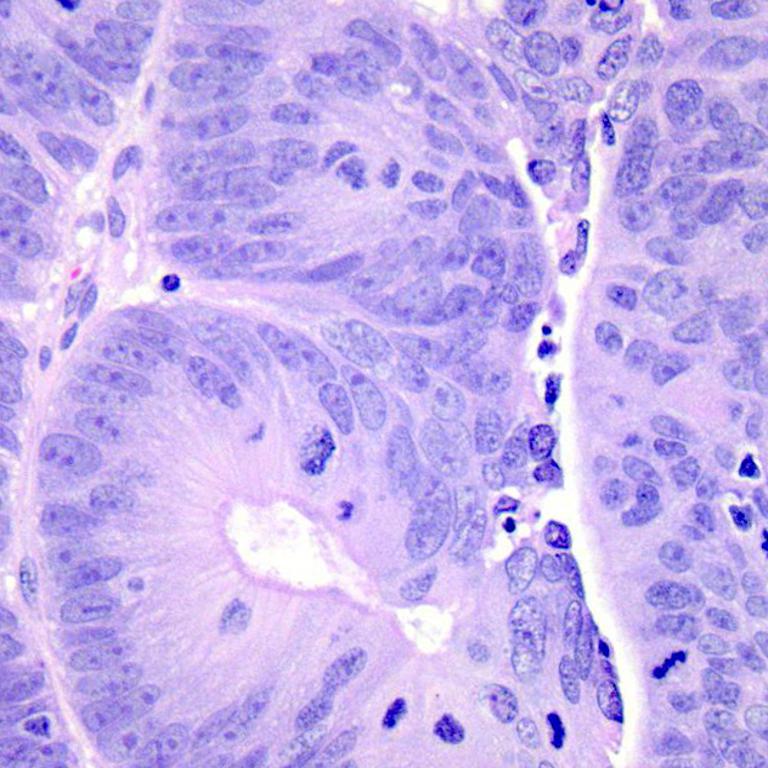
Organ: colon
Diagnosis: adenocarcinomas